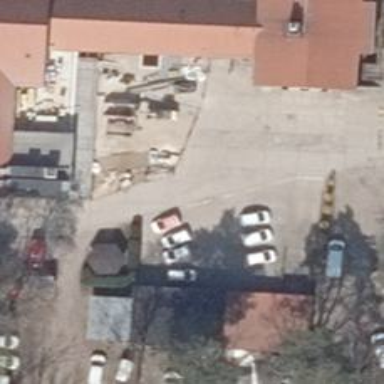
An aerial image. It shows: Concrete driveway serving as service road.